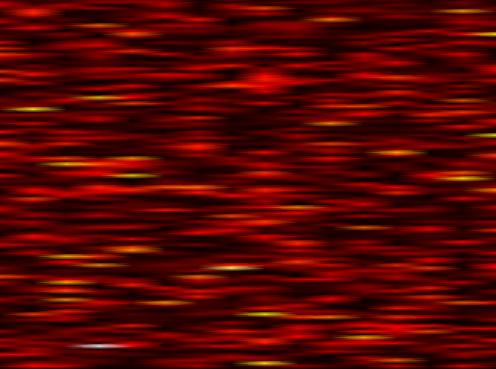
Label: WOLA